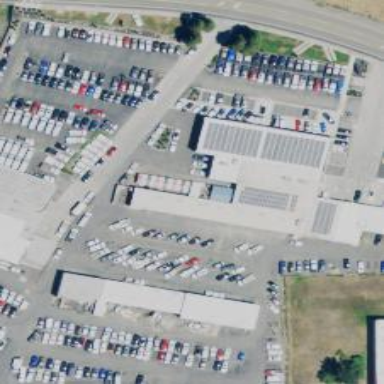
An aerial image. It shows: Car shop building.